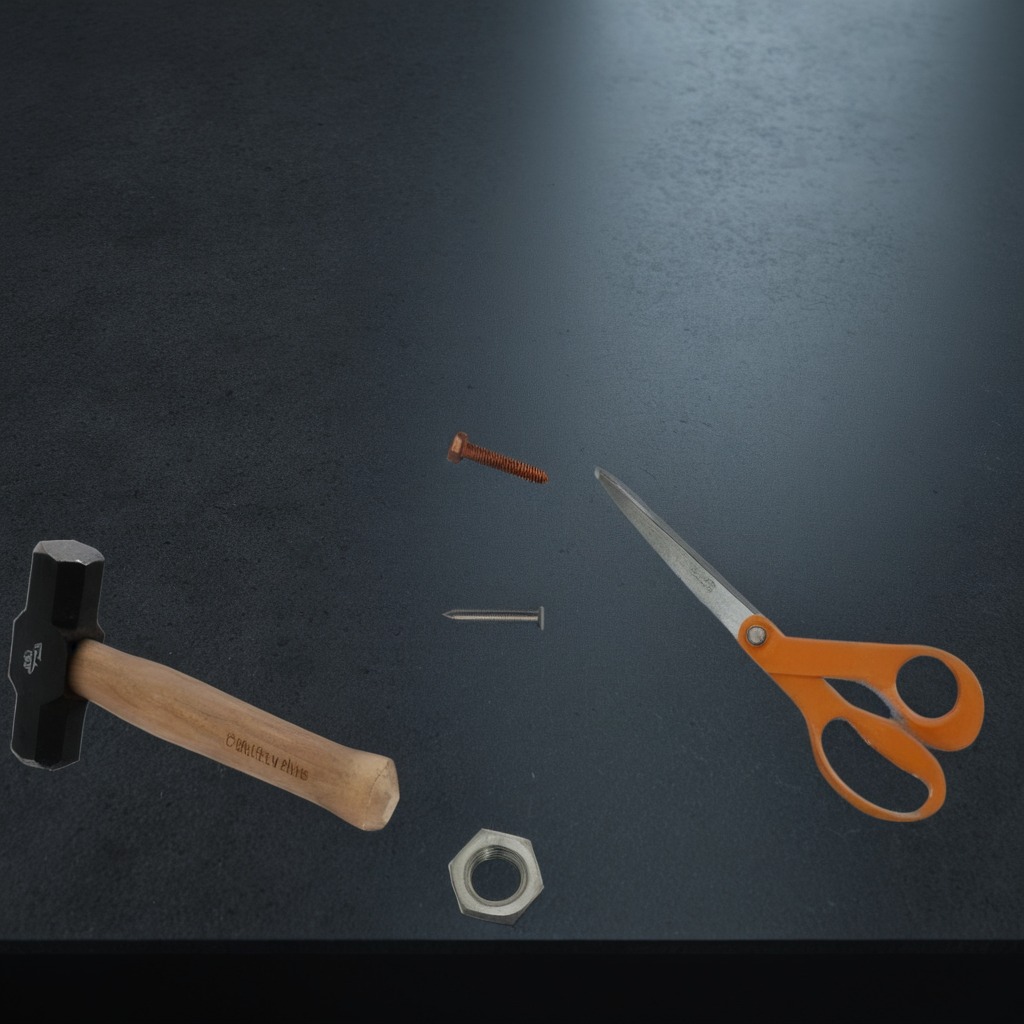
A metal machine screw, an iron nail, a hammer, a metal nut, and a pair of scissors are lying on a clean granite table inside a workshop at night.